Field crop: tomato
Growth stage: 2
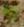
Species: solanum